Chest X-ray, PA view. Patient: 78 years old, sex M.
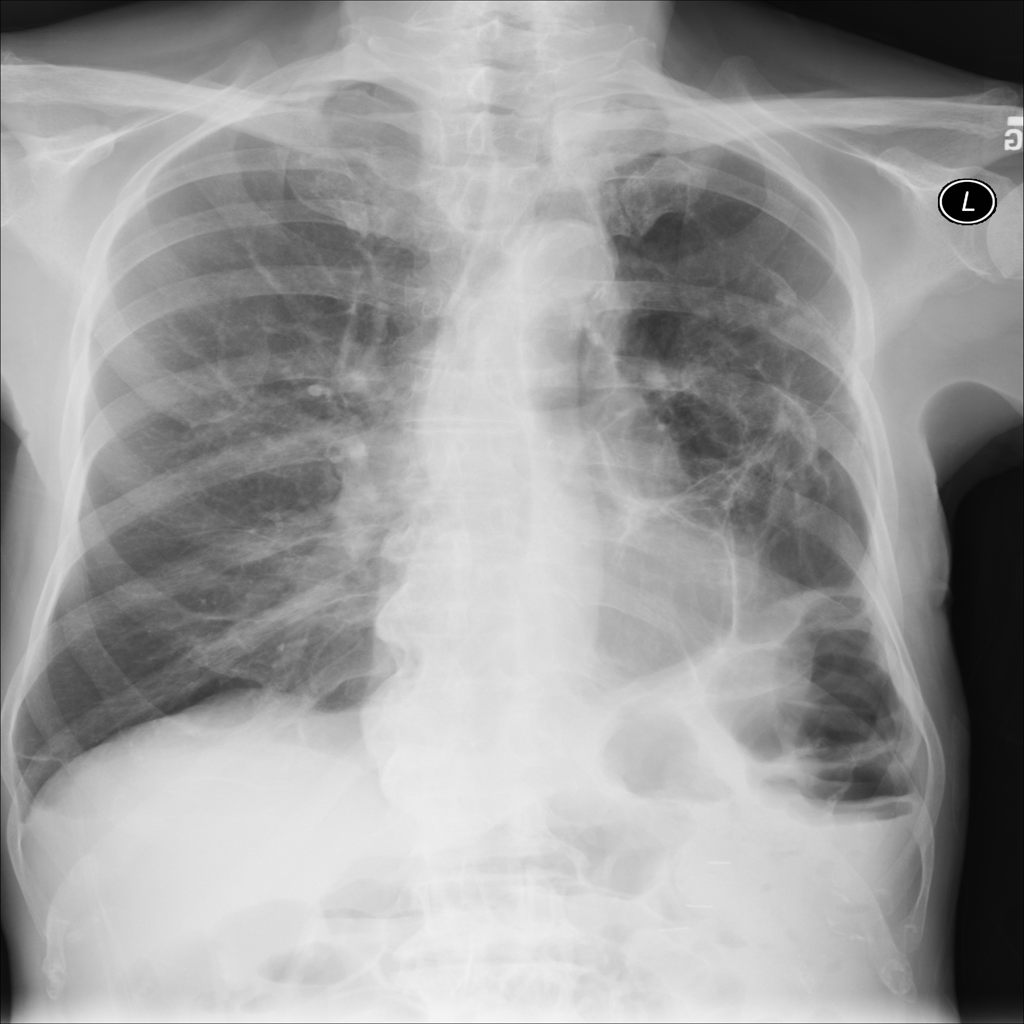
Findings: No Finding